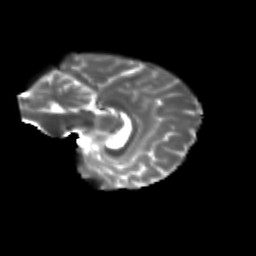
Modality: T2w
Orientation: sagittal
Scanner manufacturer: siemens
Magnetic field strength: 3 T
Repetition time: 9.2 s
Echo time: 0.084 s